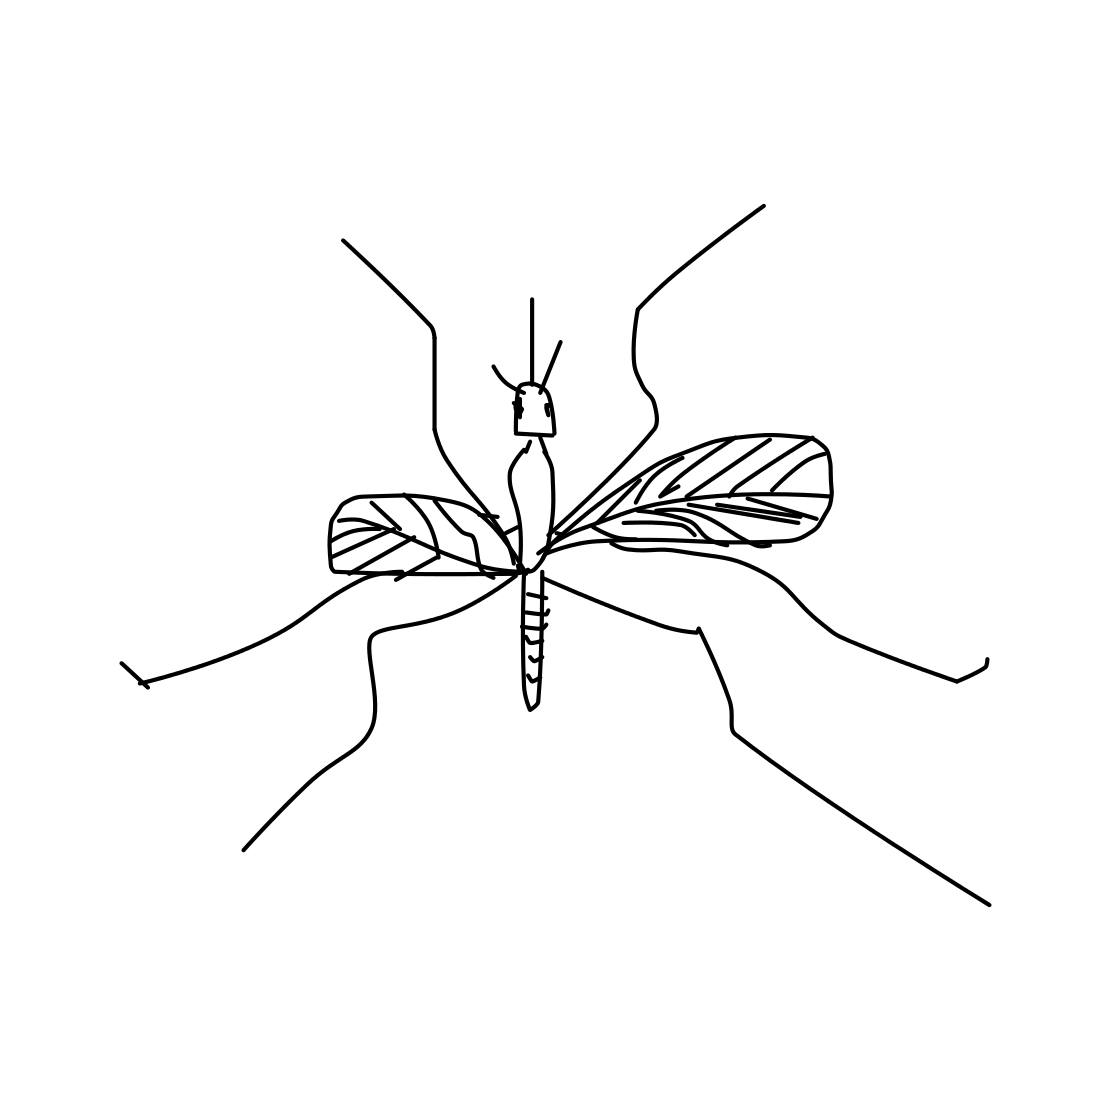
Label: mosquito